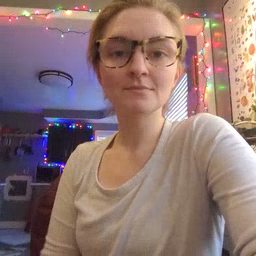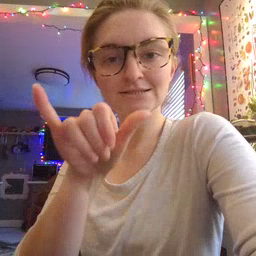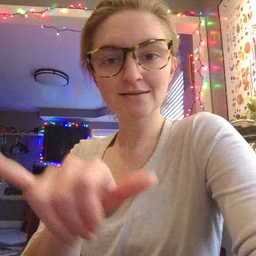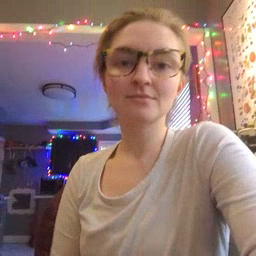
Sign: stay